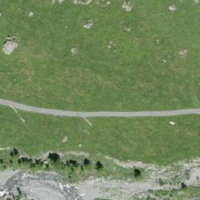
EUNIS habitat code: 23
Species observed at this site:
Sorbus aucuparia